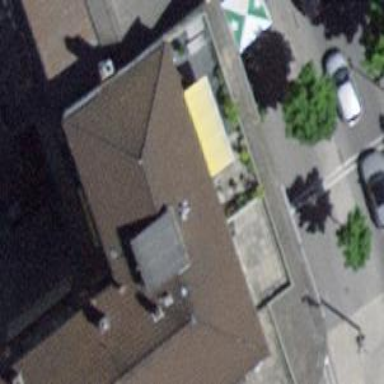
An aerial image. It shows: Bar.